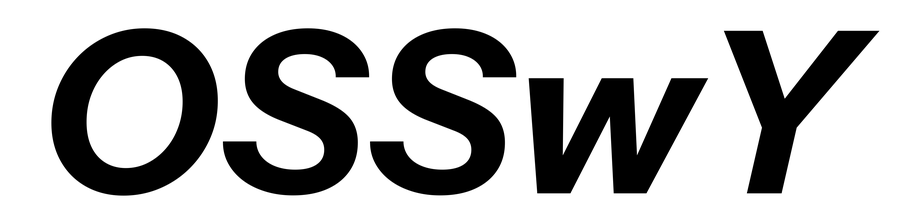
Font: InstrumentSans-Italic_Bold_Italic